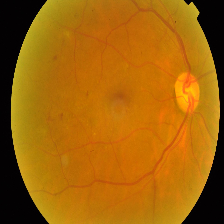
Diabetic retinopathy grade: Proliferative DR